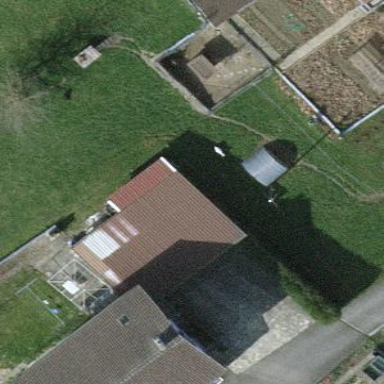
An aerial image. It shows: Garage.